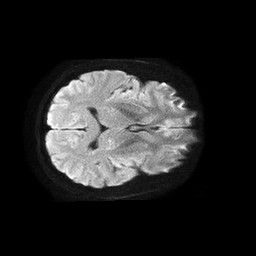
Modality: TRACE
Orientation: axial
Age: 59
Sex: female
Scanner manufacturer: philips
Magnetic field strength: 1.5 T
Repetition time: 4.6 s
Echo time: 0.08941 s